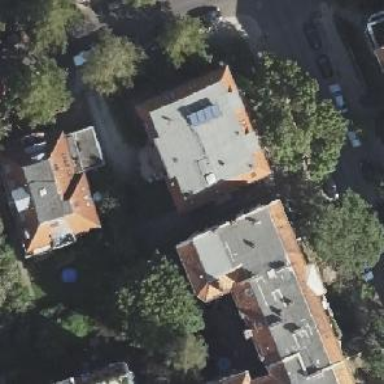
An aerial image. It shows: View of apartment building.